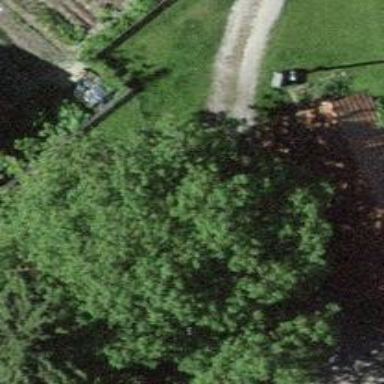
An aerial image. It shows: Unpaved driveway used as service road.